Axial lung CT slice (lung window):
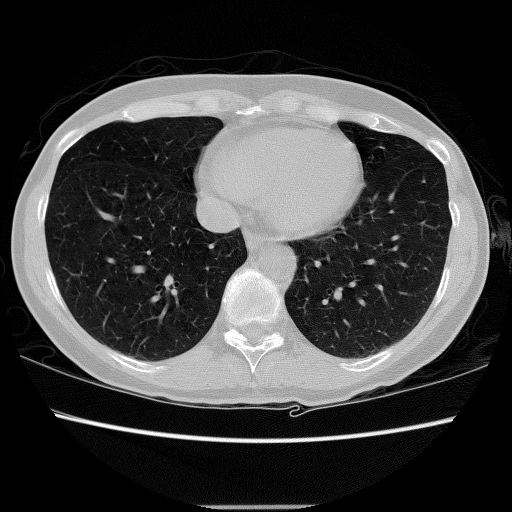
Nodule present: no